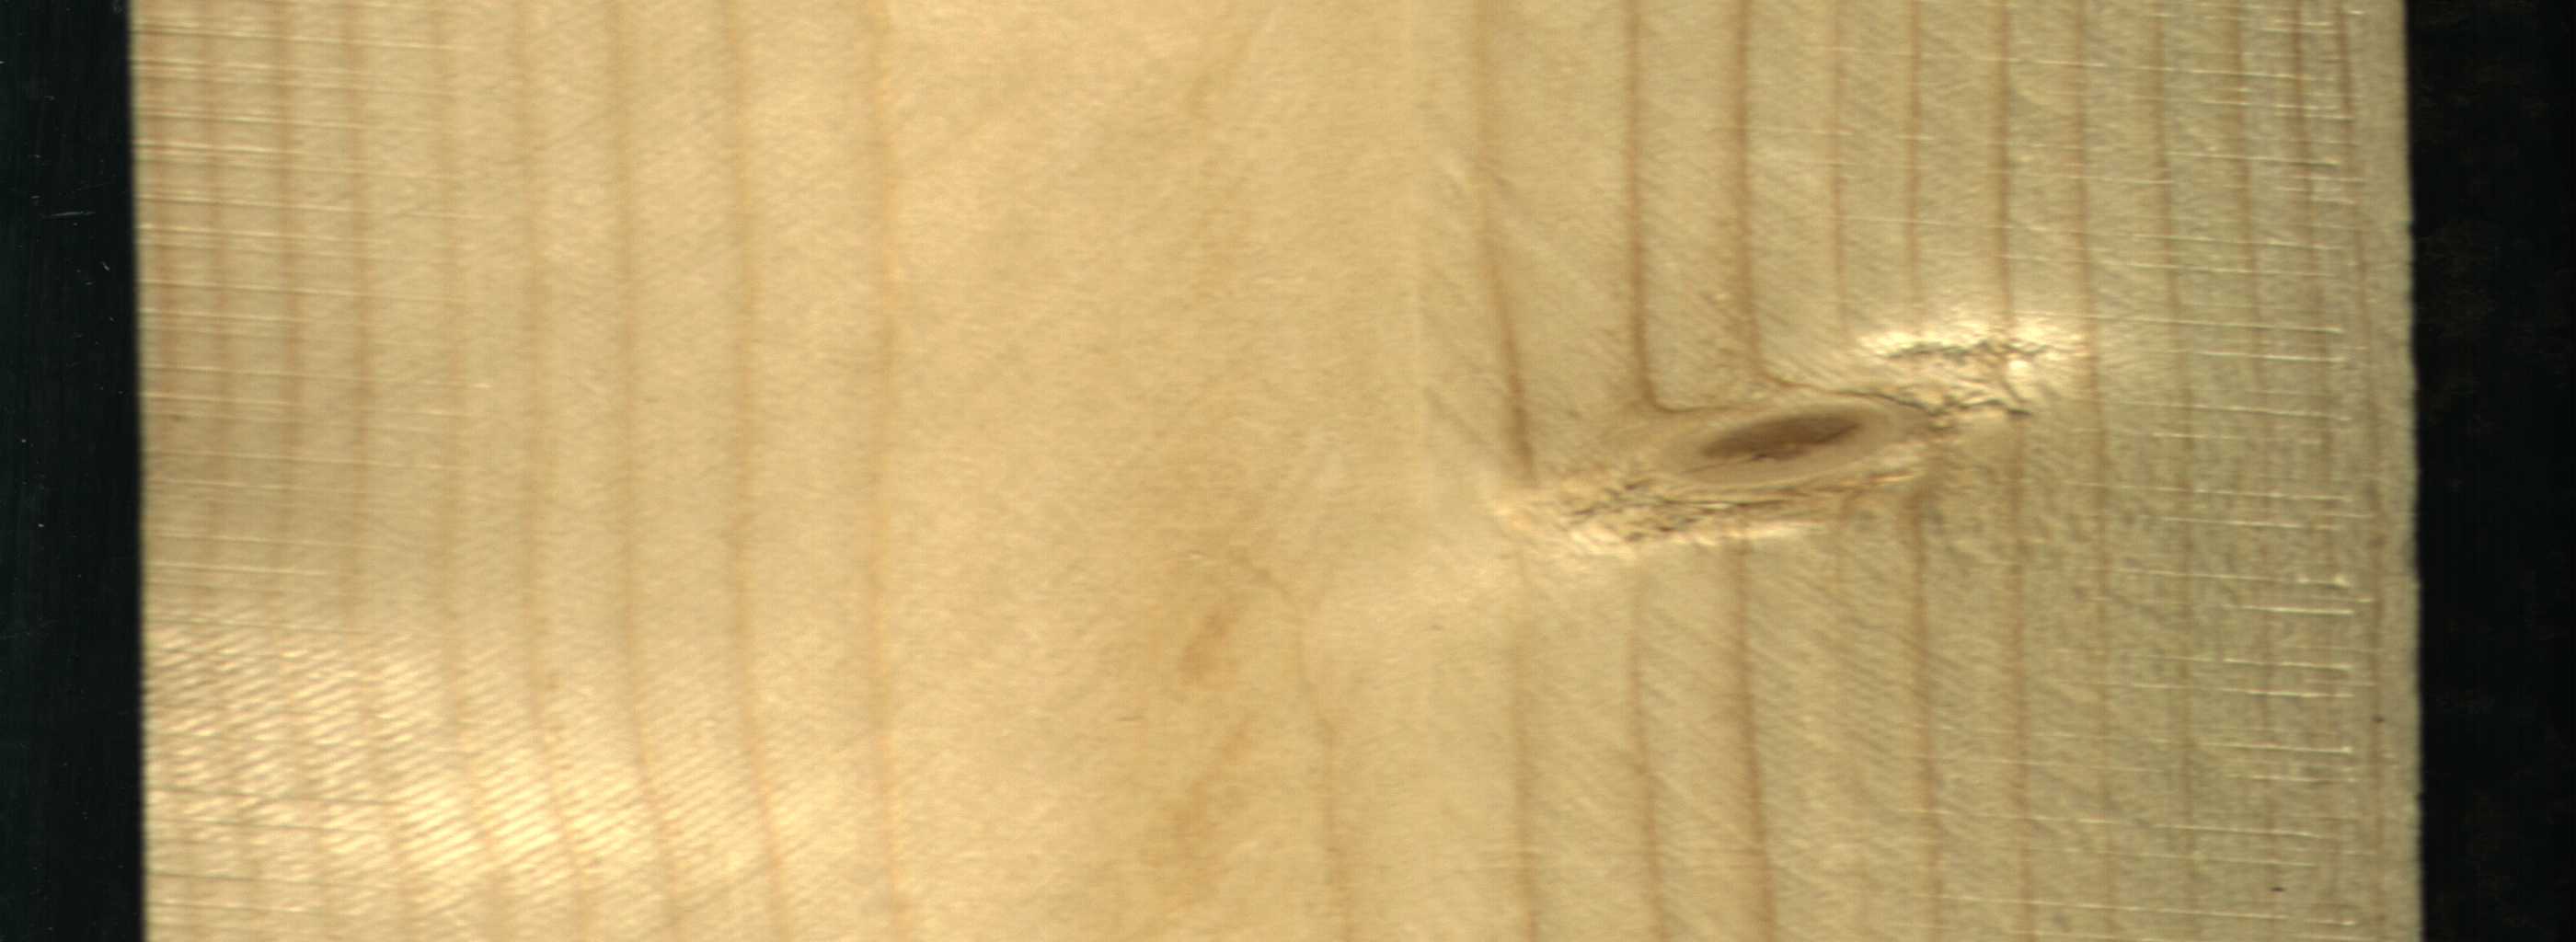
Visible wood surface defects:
Live_Knot